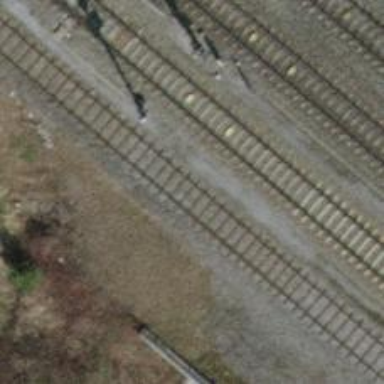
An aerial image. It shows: Single-track electrified railway bridge leading to yard service area with contact line for power supply.